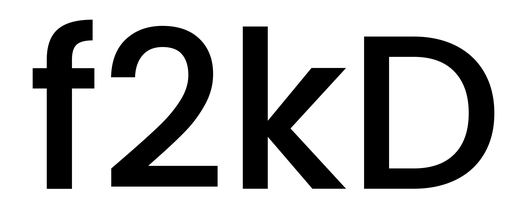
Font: Poppins-Medium